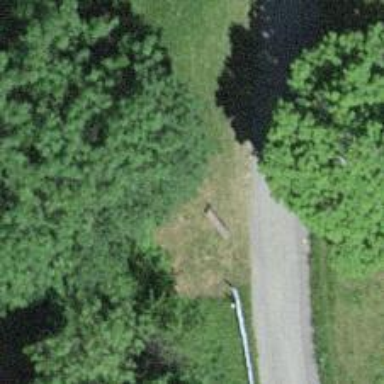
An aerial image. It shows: Brown bench.